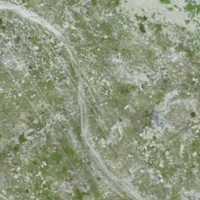
EUNIS habitat code: 31
Species observed at this site:
Saxifraga aizoides